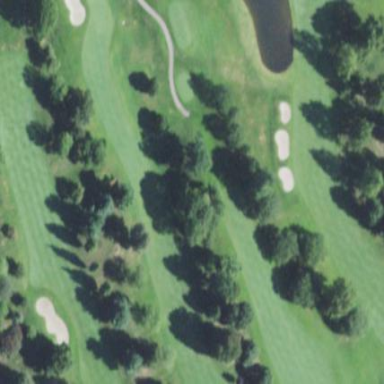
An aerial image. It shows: Golf fairway surrounded by grass.